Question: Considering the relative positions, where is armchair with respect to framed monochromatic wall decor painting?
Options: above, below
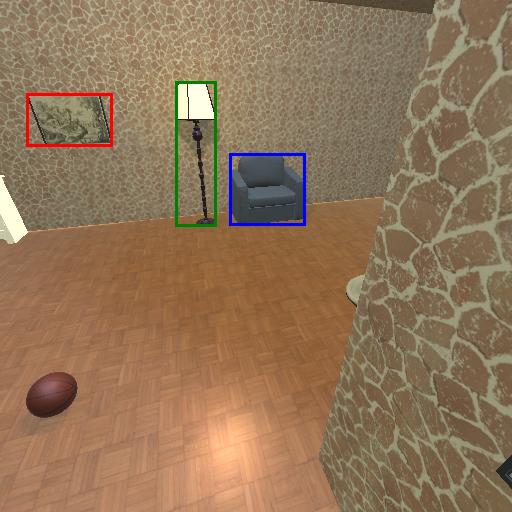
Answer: above